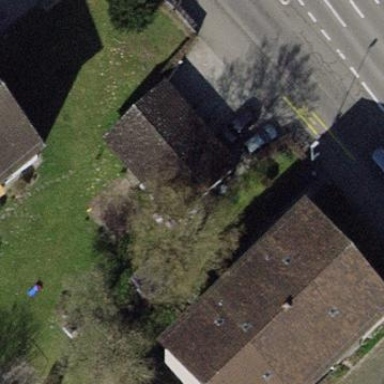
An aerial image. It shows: Group of garages.